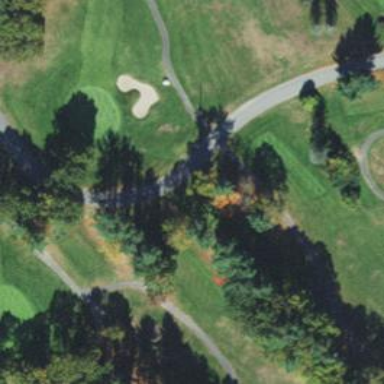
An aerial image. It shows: Path used for both walking and golf.